Field crop: maize
Growth stage: 2
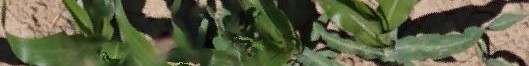
Species: maize